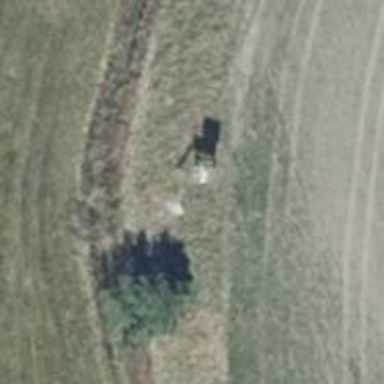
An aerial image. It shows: Hunting stand.